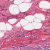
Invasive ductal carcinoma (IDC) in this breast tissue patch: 0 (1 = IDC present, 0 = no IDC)